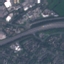
Land use / land cover: Highway